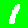
Digit: 1